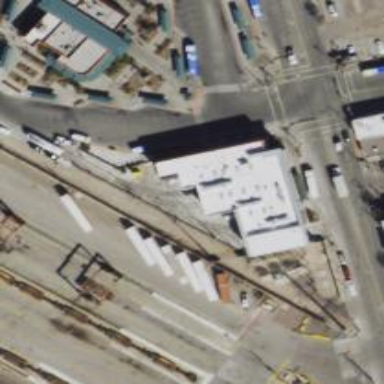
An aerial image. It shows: Tram railway passing through service yard.